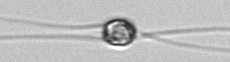
Label: Chaetoceros_danicus